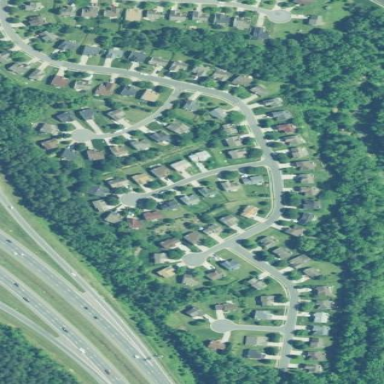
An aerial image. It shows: Single-family residential area.